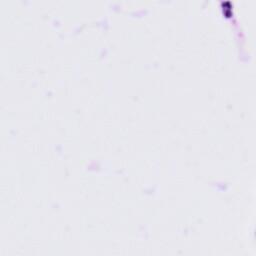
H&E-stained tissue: Tonsil